Question: I'm trying to make my eclipse full dark on windows OS. This is what happened:

The scroll is still white (on the right), both in "Dark" and "Moonrise" theme. I googled a lot and found out that i must update my eclipse to 4.4.1. I updated my eclipse, but the problem persists.
Please help me. Thanks for your time.
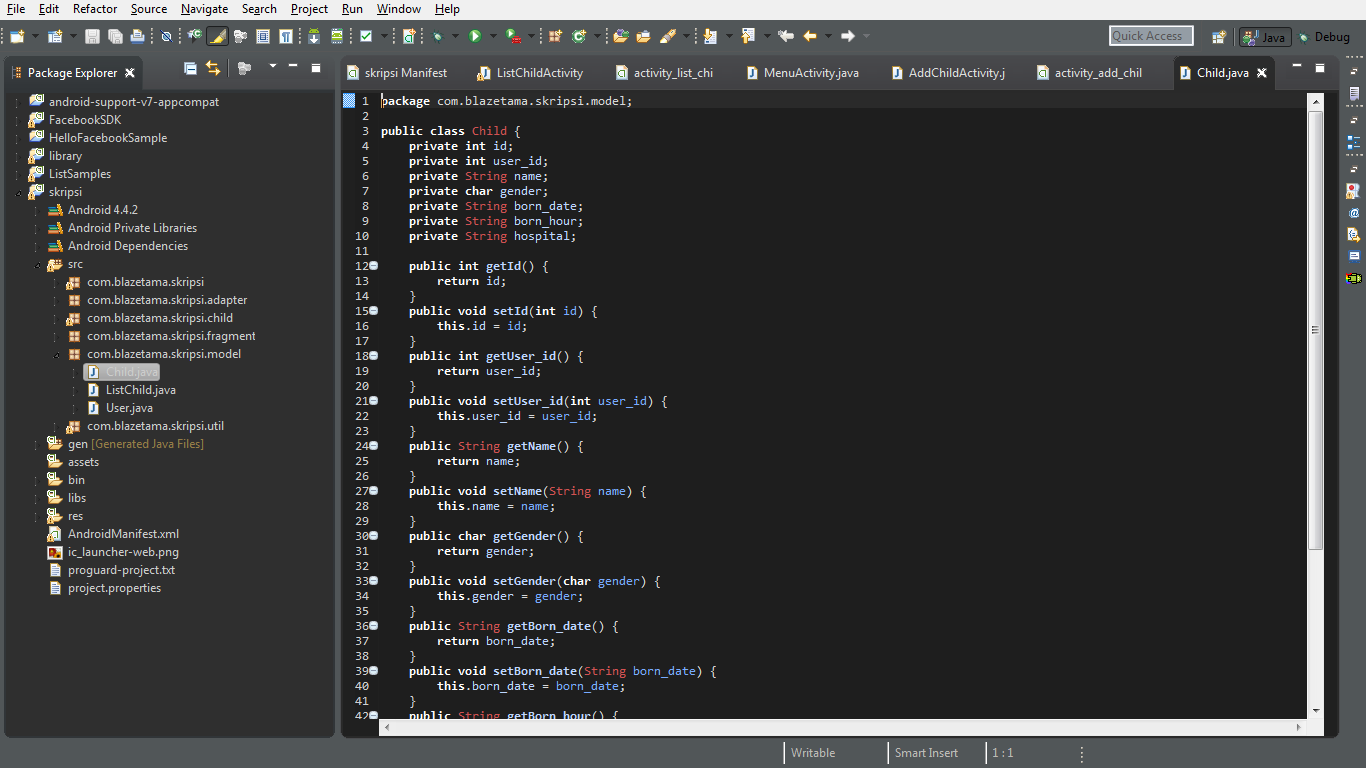
Answer: It's because scrollbars color is set in your desktop environment settings. E.g. windows, or gnome.
To make eclipse using dark scheme you need few steps:
- <URL>- - - If you want change some other colors, look here:General -> Appearance -> Colors and FontsGeneral -> Editors ->Text Editors -> AnnotationsGeneral -> Editors ->Text Editors -> Quick DiffGeneral -> Editors ->Structured Text Editors
You can see my eclipse with GnomishDark theme <URL>.